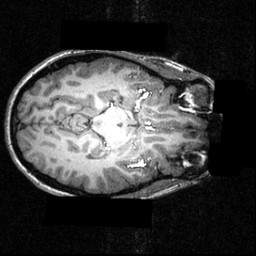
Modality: T1w
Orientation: axial
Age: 21
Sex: female
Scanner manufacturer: siemens
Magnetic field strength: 3.951 T
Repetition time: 1.5 s
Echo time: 0.00335 s